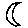
Label: moon